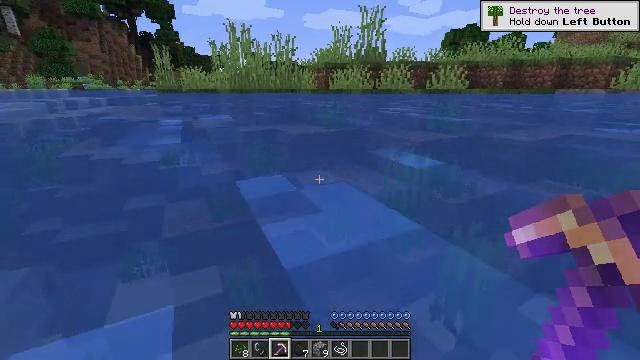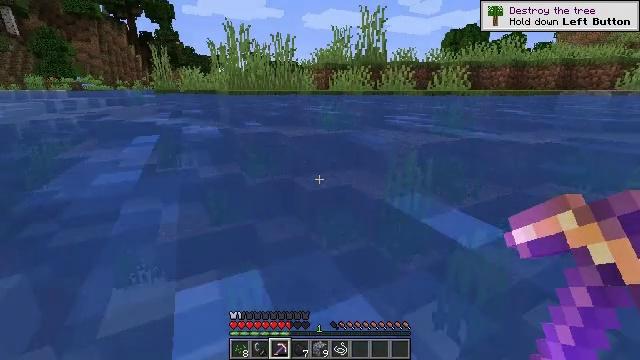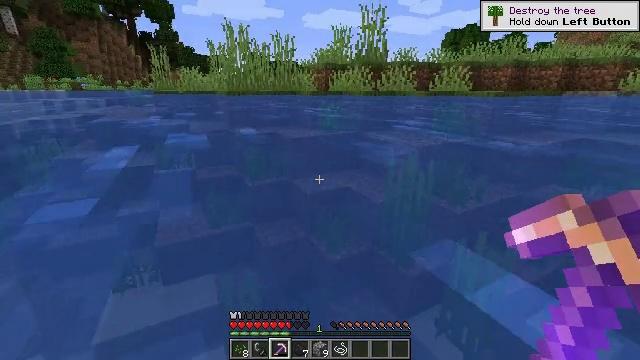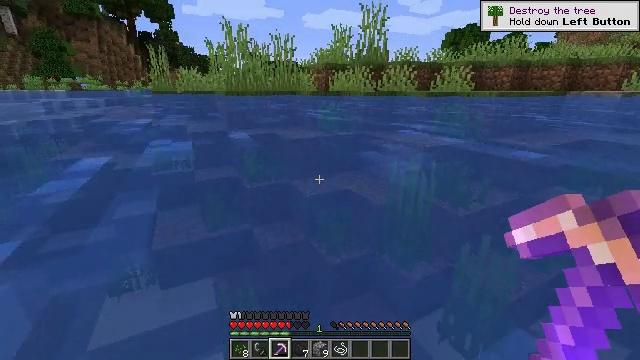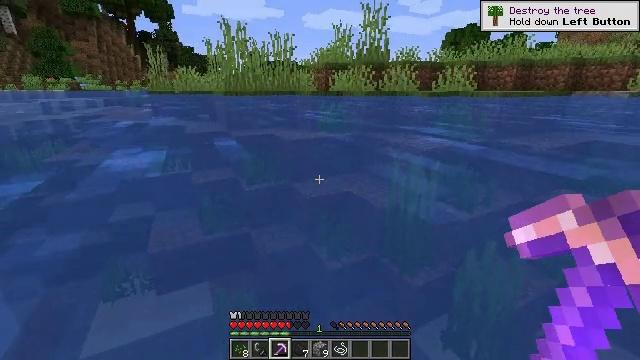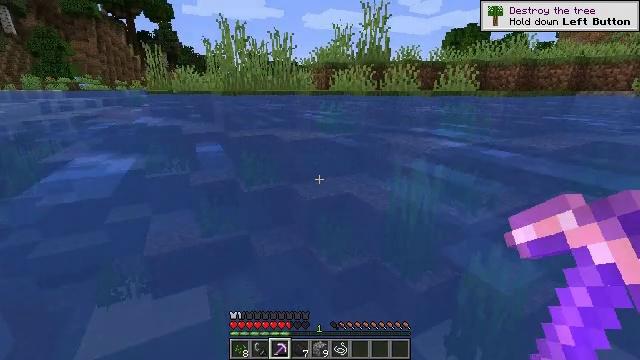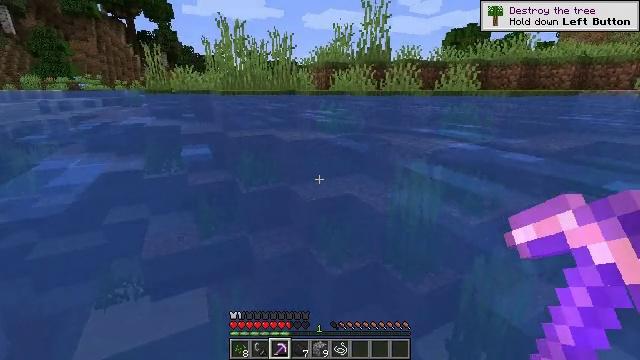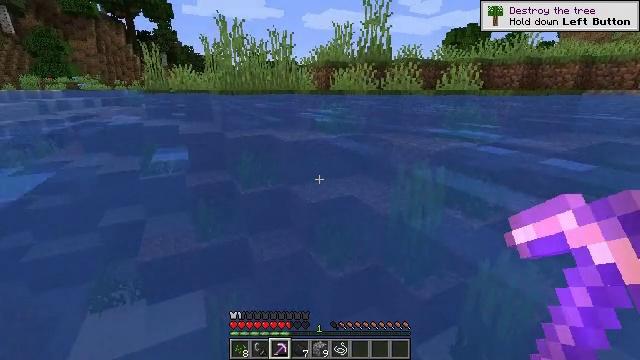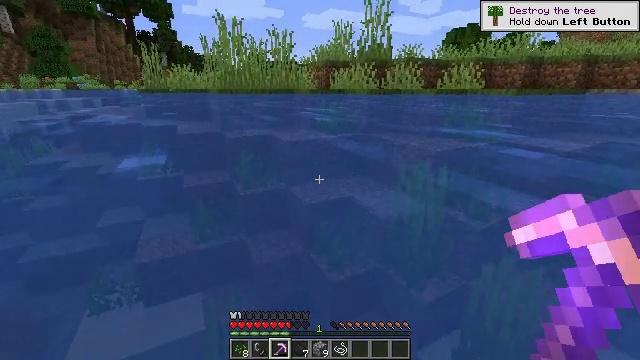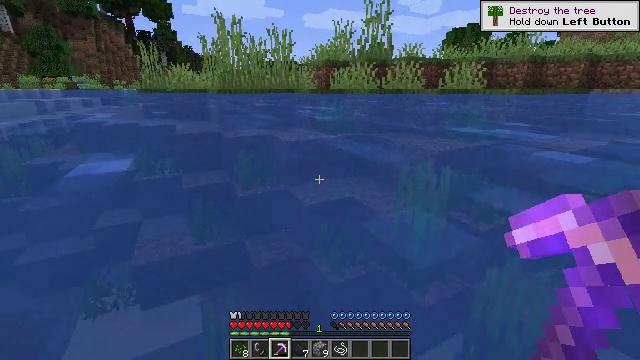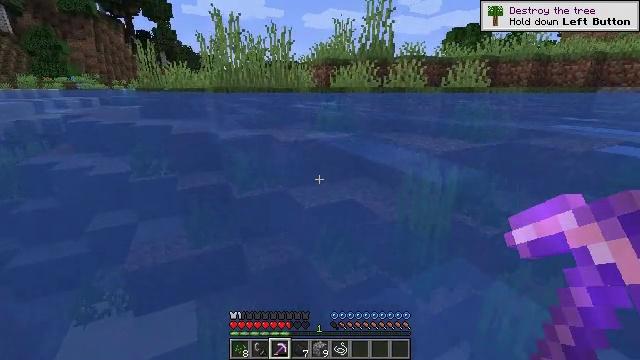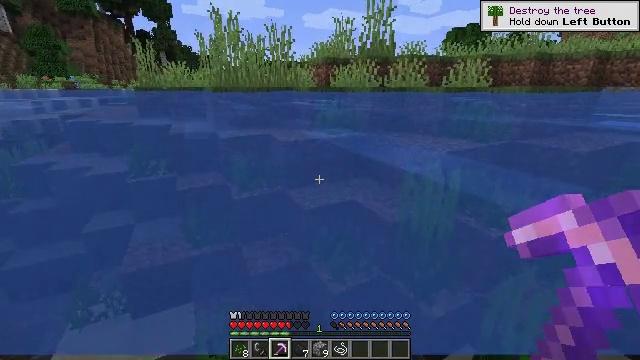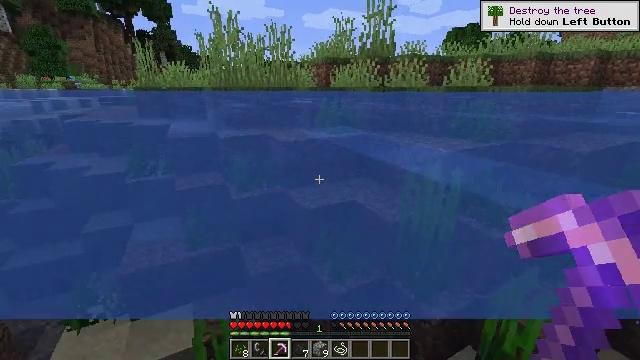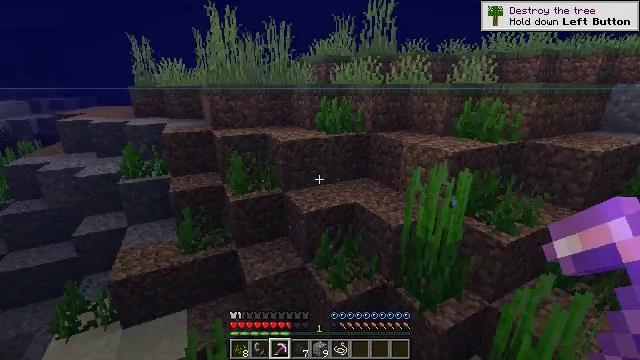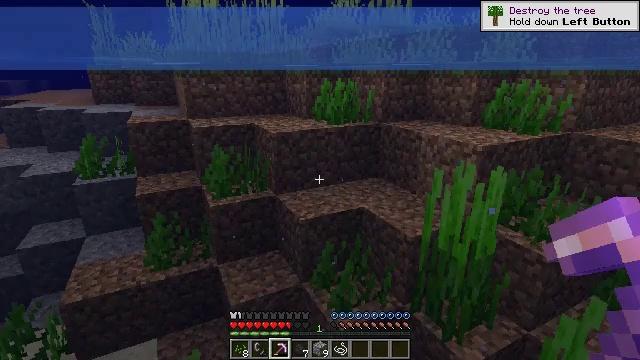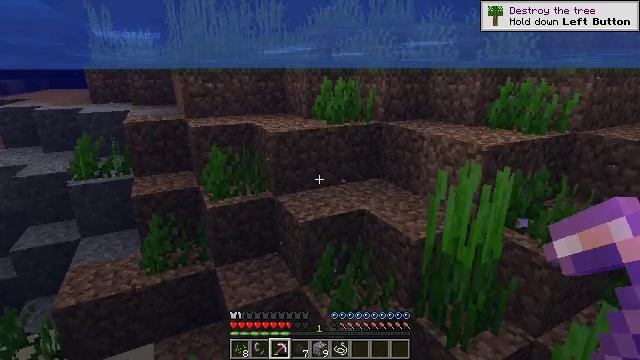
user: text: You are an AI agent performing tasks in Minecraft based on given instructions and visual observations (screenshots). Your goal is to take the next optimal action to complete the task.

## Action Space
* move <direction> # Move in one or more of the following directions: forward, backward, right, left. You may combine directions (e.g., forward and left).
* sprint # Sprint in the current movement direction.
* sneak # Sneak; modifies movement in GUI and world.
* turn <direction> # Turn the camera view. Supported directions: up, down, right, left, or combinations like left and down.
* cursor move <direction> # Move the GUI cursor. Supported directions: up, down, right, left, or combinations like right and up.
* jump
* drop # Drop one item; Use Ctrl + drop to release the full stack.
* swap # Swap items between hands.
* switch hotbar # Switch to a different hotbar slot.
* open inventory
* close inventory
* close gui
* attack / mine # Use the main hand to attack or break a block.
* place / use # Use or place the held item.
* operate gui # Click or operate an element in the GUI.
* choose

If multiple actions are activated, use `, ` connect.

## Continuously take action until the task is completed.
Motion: motion action
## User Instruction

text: Gather grass on the ground.
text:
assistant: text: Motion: move forward
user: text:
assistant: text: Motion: move forward
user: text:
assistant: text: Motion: move forward
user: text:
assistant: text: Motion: move forward
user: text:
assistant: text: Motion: move forward
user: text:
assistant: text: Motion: move forward
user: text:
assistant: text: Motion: move forward
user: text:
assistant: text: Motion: move forward
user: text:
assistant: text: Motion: move forward
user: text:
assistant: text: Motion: move forward
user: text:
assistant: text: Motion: move forward
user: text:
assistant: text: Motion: move forward
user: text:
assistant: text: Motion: move forward
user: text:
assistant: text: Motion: move forward
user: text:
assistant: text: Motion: move forward
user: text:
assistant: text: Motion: move forward
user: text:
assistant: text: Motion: move forward
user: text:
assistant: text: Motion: move forward
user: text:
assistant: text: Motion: move forward
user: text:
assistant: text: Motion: move forward
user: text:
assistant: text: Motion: move forward
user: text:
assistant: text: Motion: move forward
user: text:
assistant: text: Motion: move forward
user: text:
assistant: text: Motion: move forward
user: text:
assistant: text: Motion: move forward
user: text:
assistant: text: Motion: move forward
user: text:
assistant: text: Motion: move forward
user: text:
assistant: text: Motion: move forward
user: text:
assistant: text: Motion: move forward
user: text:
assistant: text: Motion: move forward, jump